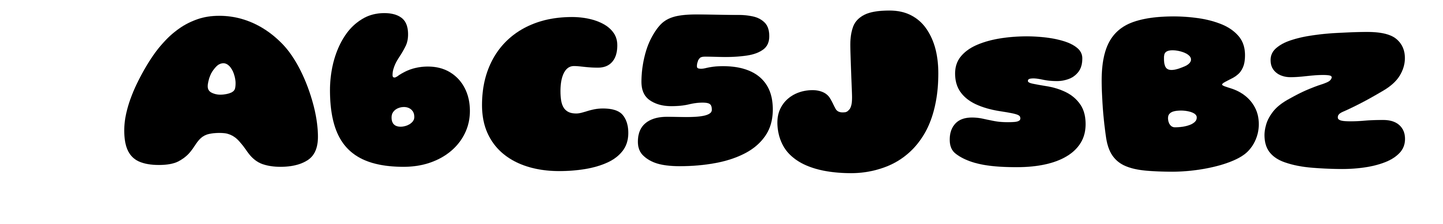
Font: Gluten_Black